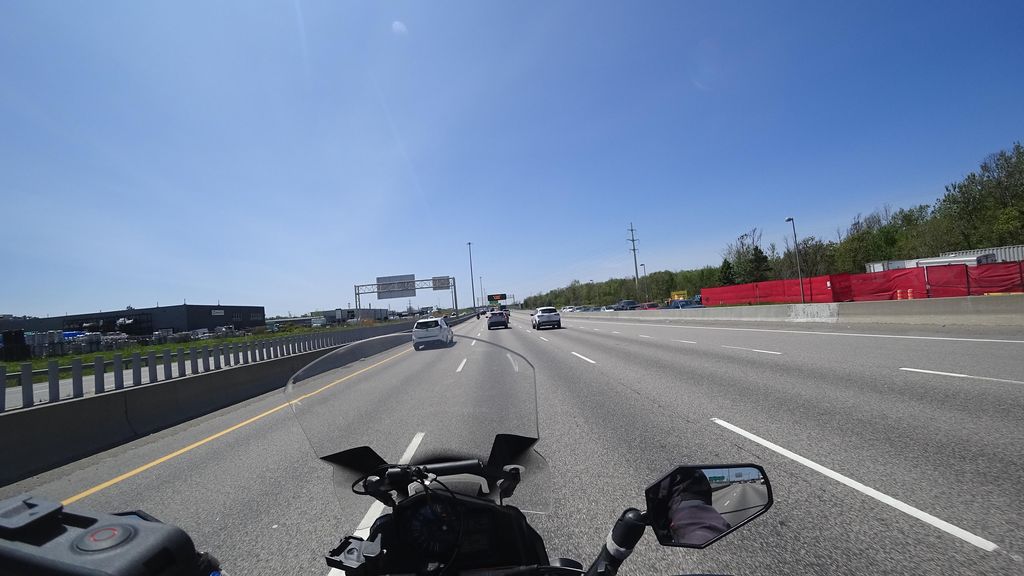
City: quebec_city